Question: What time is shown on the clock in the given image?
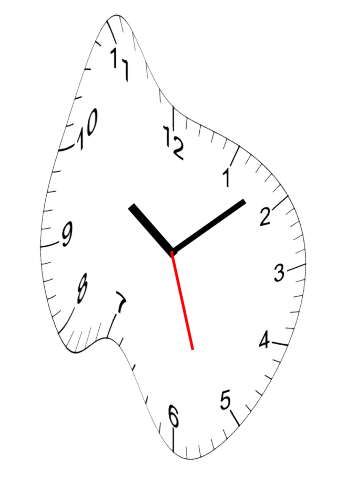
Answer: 10:08:27